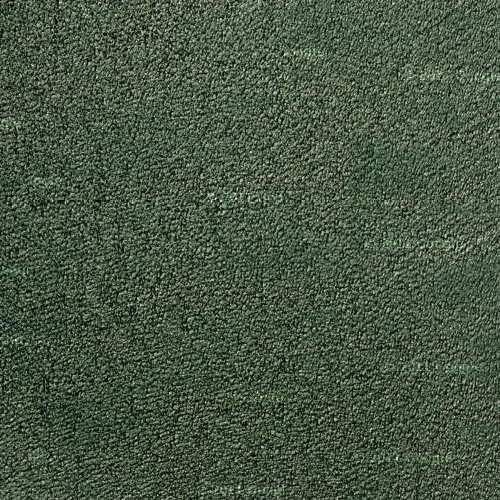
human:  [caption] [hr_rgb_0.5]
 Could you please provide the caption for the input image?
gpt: There is a part of ocean with dark waters .

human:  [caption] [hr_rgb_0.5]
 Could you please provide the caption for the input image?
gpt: A part of ocean with dark waters .

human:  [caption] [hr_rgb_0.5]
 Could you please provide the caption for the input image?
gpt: A part of ocean with dark water .

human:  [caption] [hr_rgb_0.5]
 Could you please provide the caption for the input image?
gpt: This is a part of ocean with dark water .

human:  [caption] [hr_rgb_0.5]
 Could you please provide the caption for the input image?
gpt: A part of ocean with dark water .